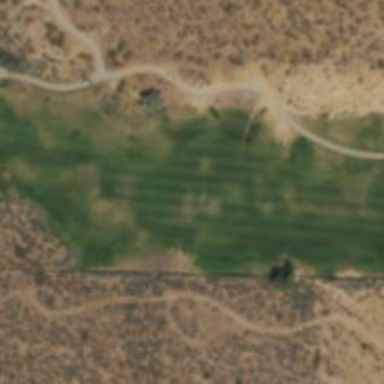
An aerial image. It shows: Golf hole.